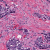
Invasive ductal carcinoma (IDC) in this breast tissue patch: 0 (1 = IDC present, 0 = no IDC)